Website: slack
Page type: payment
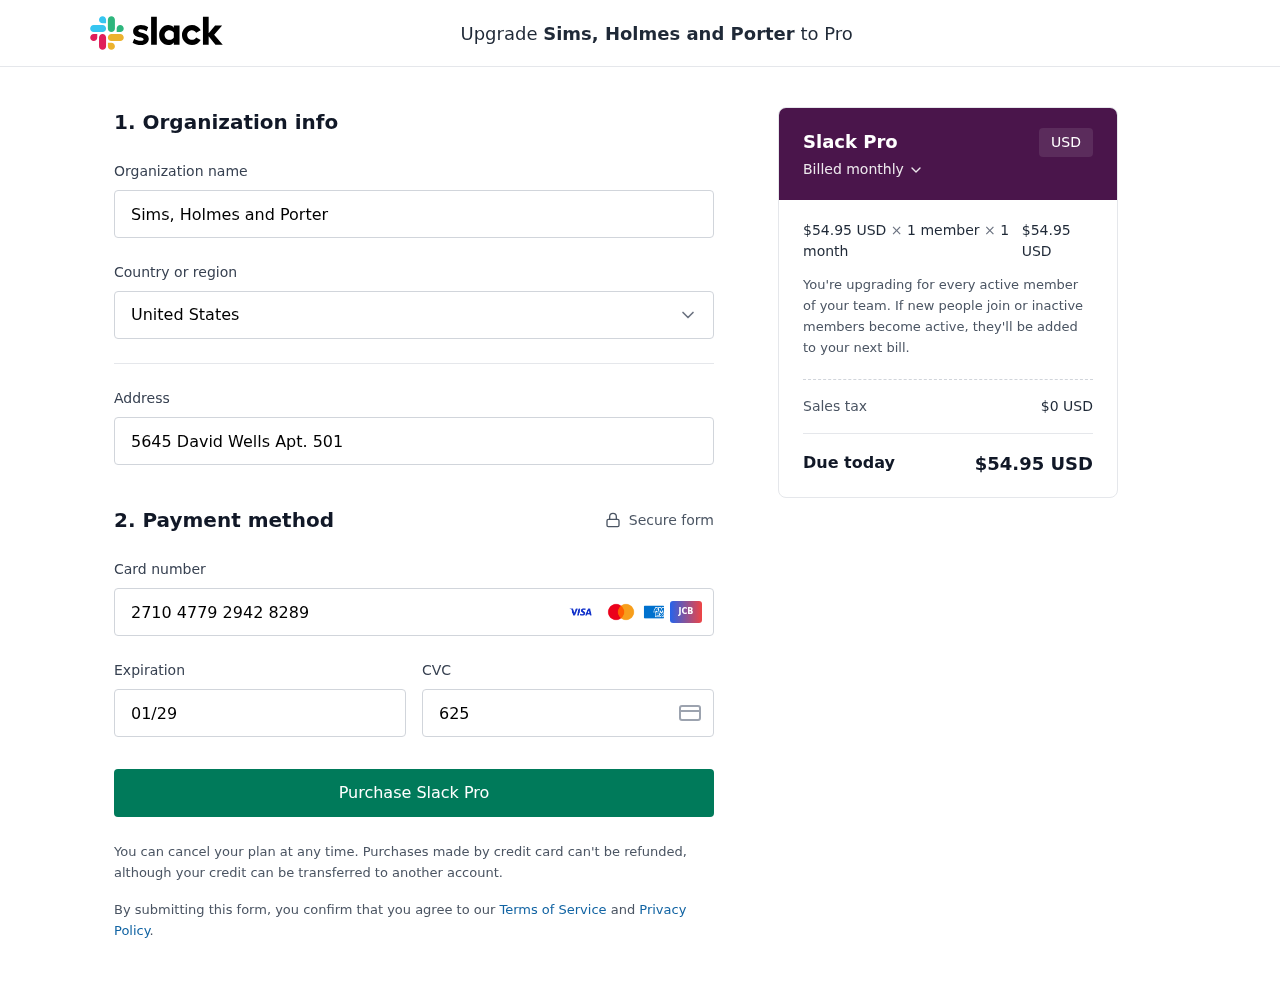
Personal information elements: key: PII_CARD_CVV
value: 625
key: PII_CARD_EXPIRY
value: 01/29
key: PII_CARD_NUMBER
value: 2710 4779 2942 8289
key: PII_COMPANY
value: Sims, Holmes and Porter
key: PII_COUNTRY
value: United States
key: PII_STREET
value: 5645 David Wells Apt. 501
Product elements: key: PRODUCT1_PRICE
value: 54.95
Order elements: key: ORDER_SUBTOTAL
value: $54.95 USD
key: ORDER_TAX
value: $0 USD
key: ORDER_TOTAL
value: $54.95 USD